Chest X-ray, AP view. Patient: 17 years old, sex M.
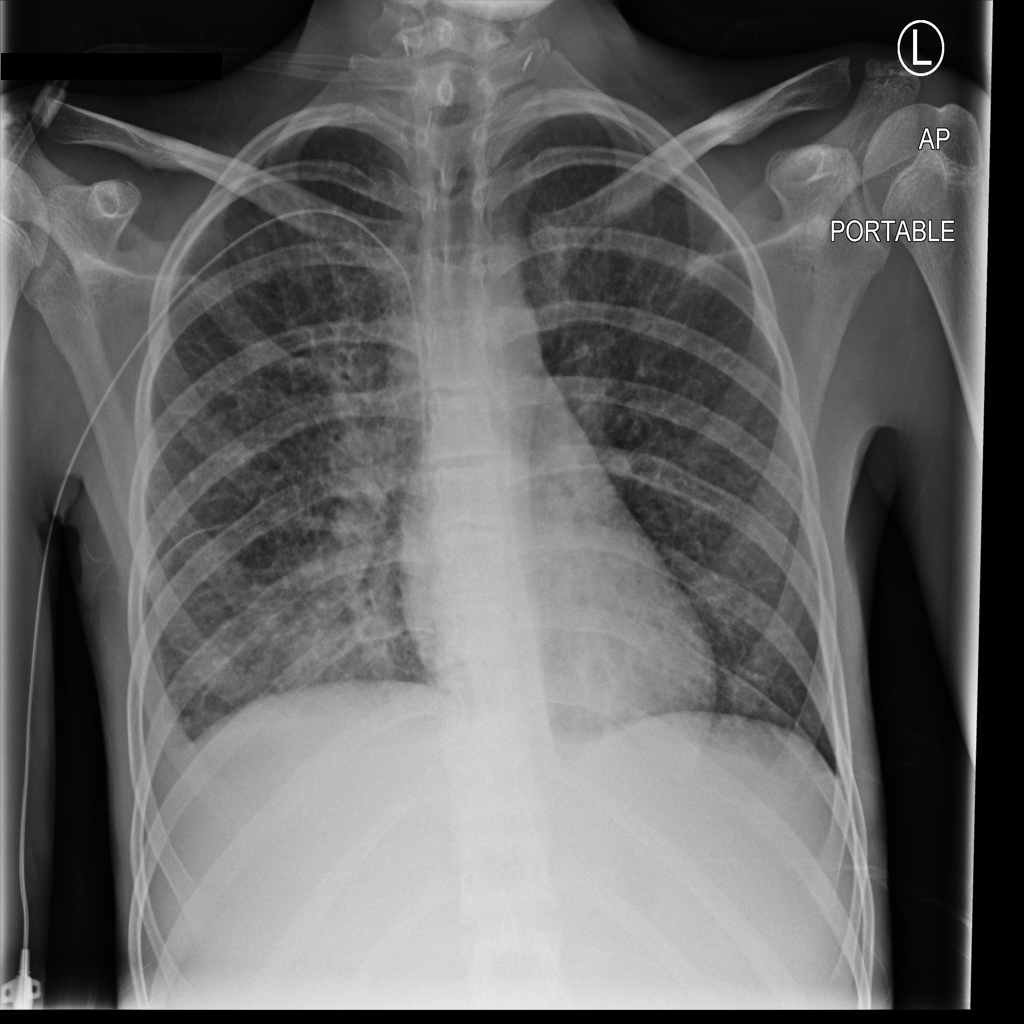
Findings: Infiltration